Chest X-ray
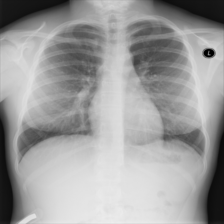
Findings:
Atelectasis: negative
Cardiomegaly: negative
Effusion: negative
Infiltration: negative
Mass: negative
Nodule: negative
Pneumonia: negative
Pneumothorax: negative
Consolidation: negative
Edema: negative
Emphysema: negative
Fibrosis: negative
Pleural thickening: negative
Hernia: negative